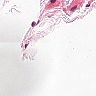
Metastatic tissue present: no